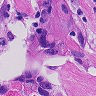
Metastatic tissue present: yes